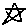
Label: star